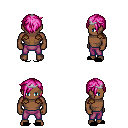
a pixel art fantasy rpg character, male body template, human, dark skin, leather shoulder armor, magenta pants, pink pixie cut hairstyle, silver tiara, black slippers, four views (front, back, left, right), 2x2 character sprite sheet, small pixel art, hard edges, no anti-aliasing